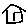
Label: house